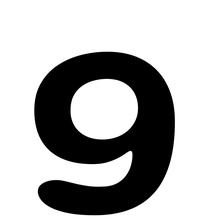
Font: Gluten_Medium